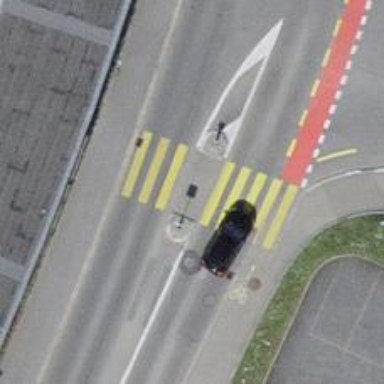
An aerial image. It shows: Secondary road with asphalt surface. There is designated lane for cyclists on the left side.